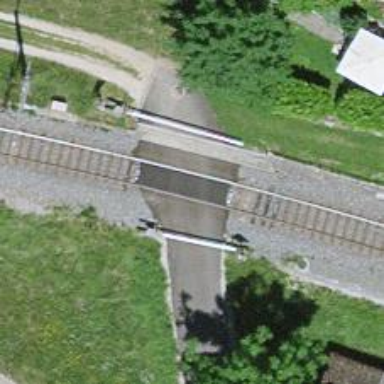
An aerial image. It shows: Level crossing with barrier for the railway.